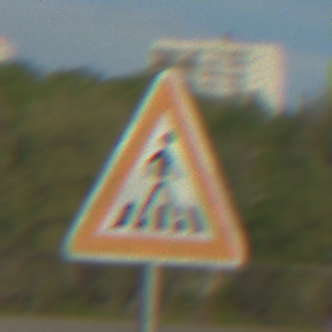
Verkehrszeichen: FussgaengerueberwegLinks
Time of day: MorningAfternoon
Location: Outdoor (Suburban)
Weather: PartlyCloudy
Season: NotSpecified
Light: Natural